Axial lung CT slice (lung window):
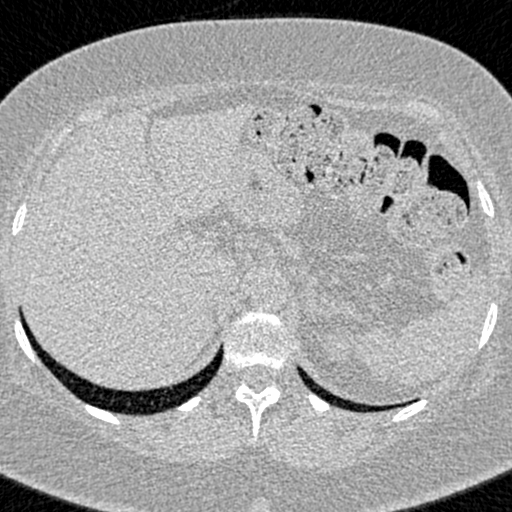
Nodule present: no